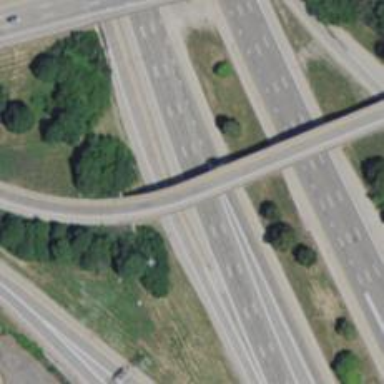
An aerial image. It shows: Bridge on motorway link.